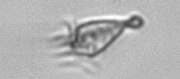
Label: Paratontonia_gracillima